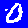
Digit: 0